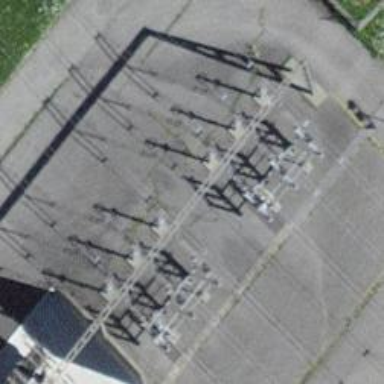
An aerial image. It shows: Power line with three cables.